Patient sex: F
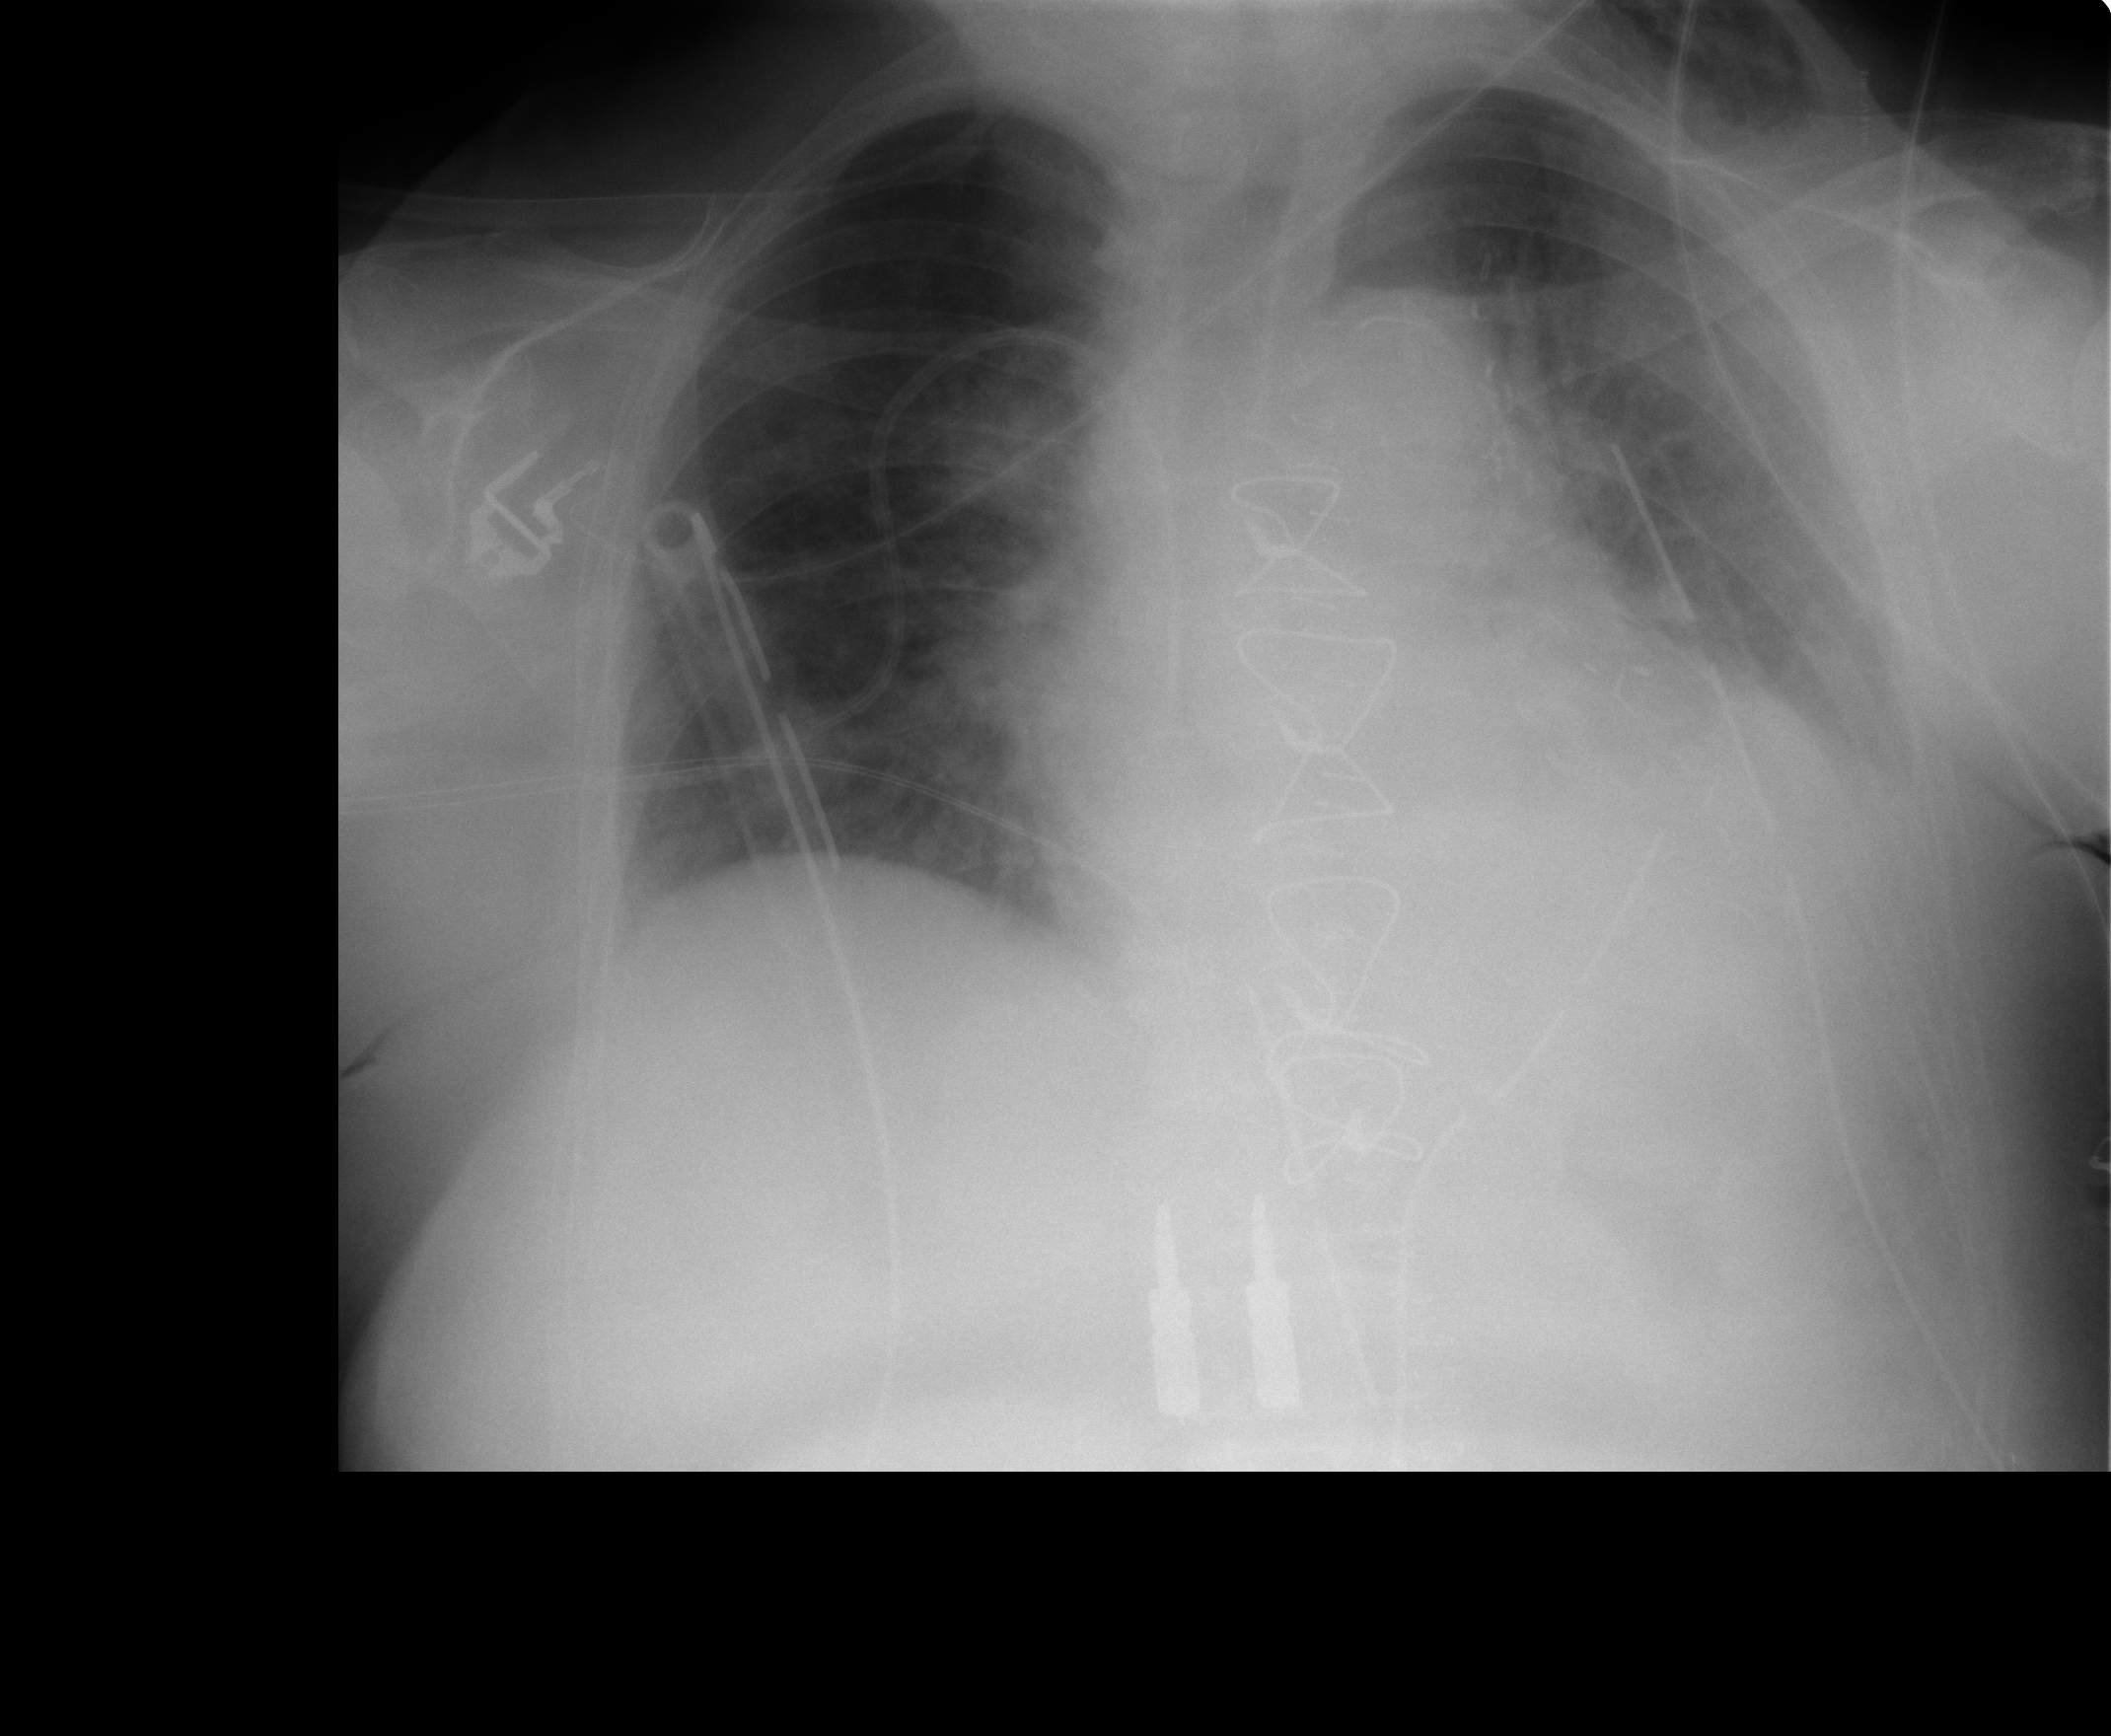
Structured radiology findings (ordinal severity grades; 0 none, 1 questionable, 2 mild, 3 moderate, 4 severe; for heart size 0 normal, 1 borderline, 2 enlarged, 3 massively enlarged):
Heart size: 2
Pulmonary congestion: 3
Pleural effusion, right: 0
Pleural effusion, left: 2
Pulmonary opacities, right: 0
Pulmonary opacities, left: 0
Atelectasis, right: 2
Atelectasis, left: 2